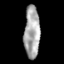
Tissue: skin
Cell type: Fibroblasts
Senescence score: 0.6919
Nuclear area (px): 799
Mean DAPI intensity: 168.203